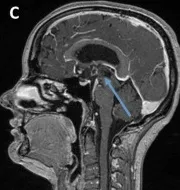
T1 with contrast showed a mild dotted enhancement (blue arrow) in the center of the lesion.
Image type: radiology (mri)